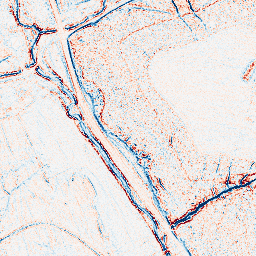
Category: edge_preserving
Decomposition family: bilateral
Decomposition parameters: d: 5
sigma_color: 25
sigma_space: 150
Upsampling method: bicubic
Upsampling parameters: scale: 2
Upsampling scale: 2